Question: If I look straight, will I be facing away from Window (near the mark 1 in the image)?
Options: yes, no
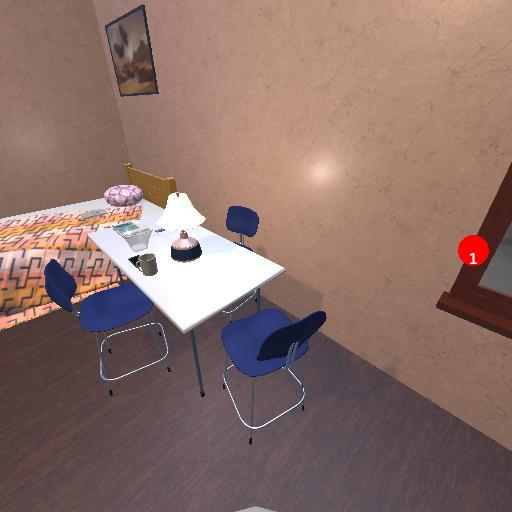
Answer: yes